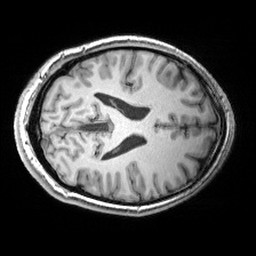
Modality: T1w
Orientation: axial
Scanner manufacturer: siemens
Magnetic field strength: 3 T
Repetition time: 2.53 s
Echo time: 0.00299 s